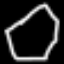
Label: octagon